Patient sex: F
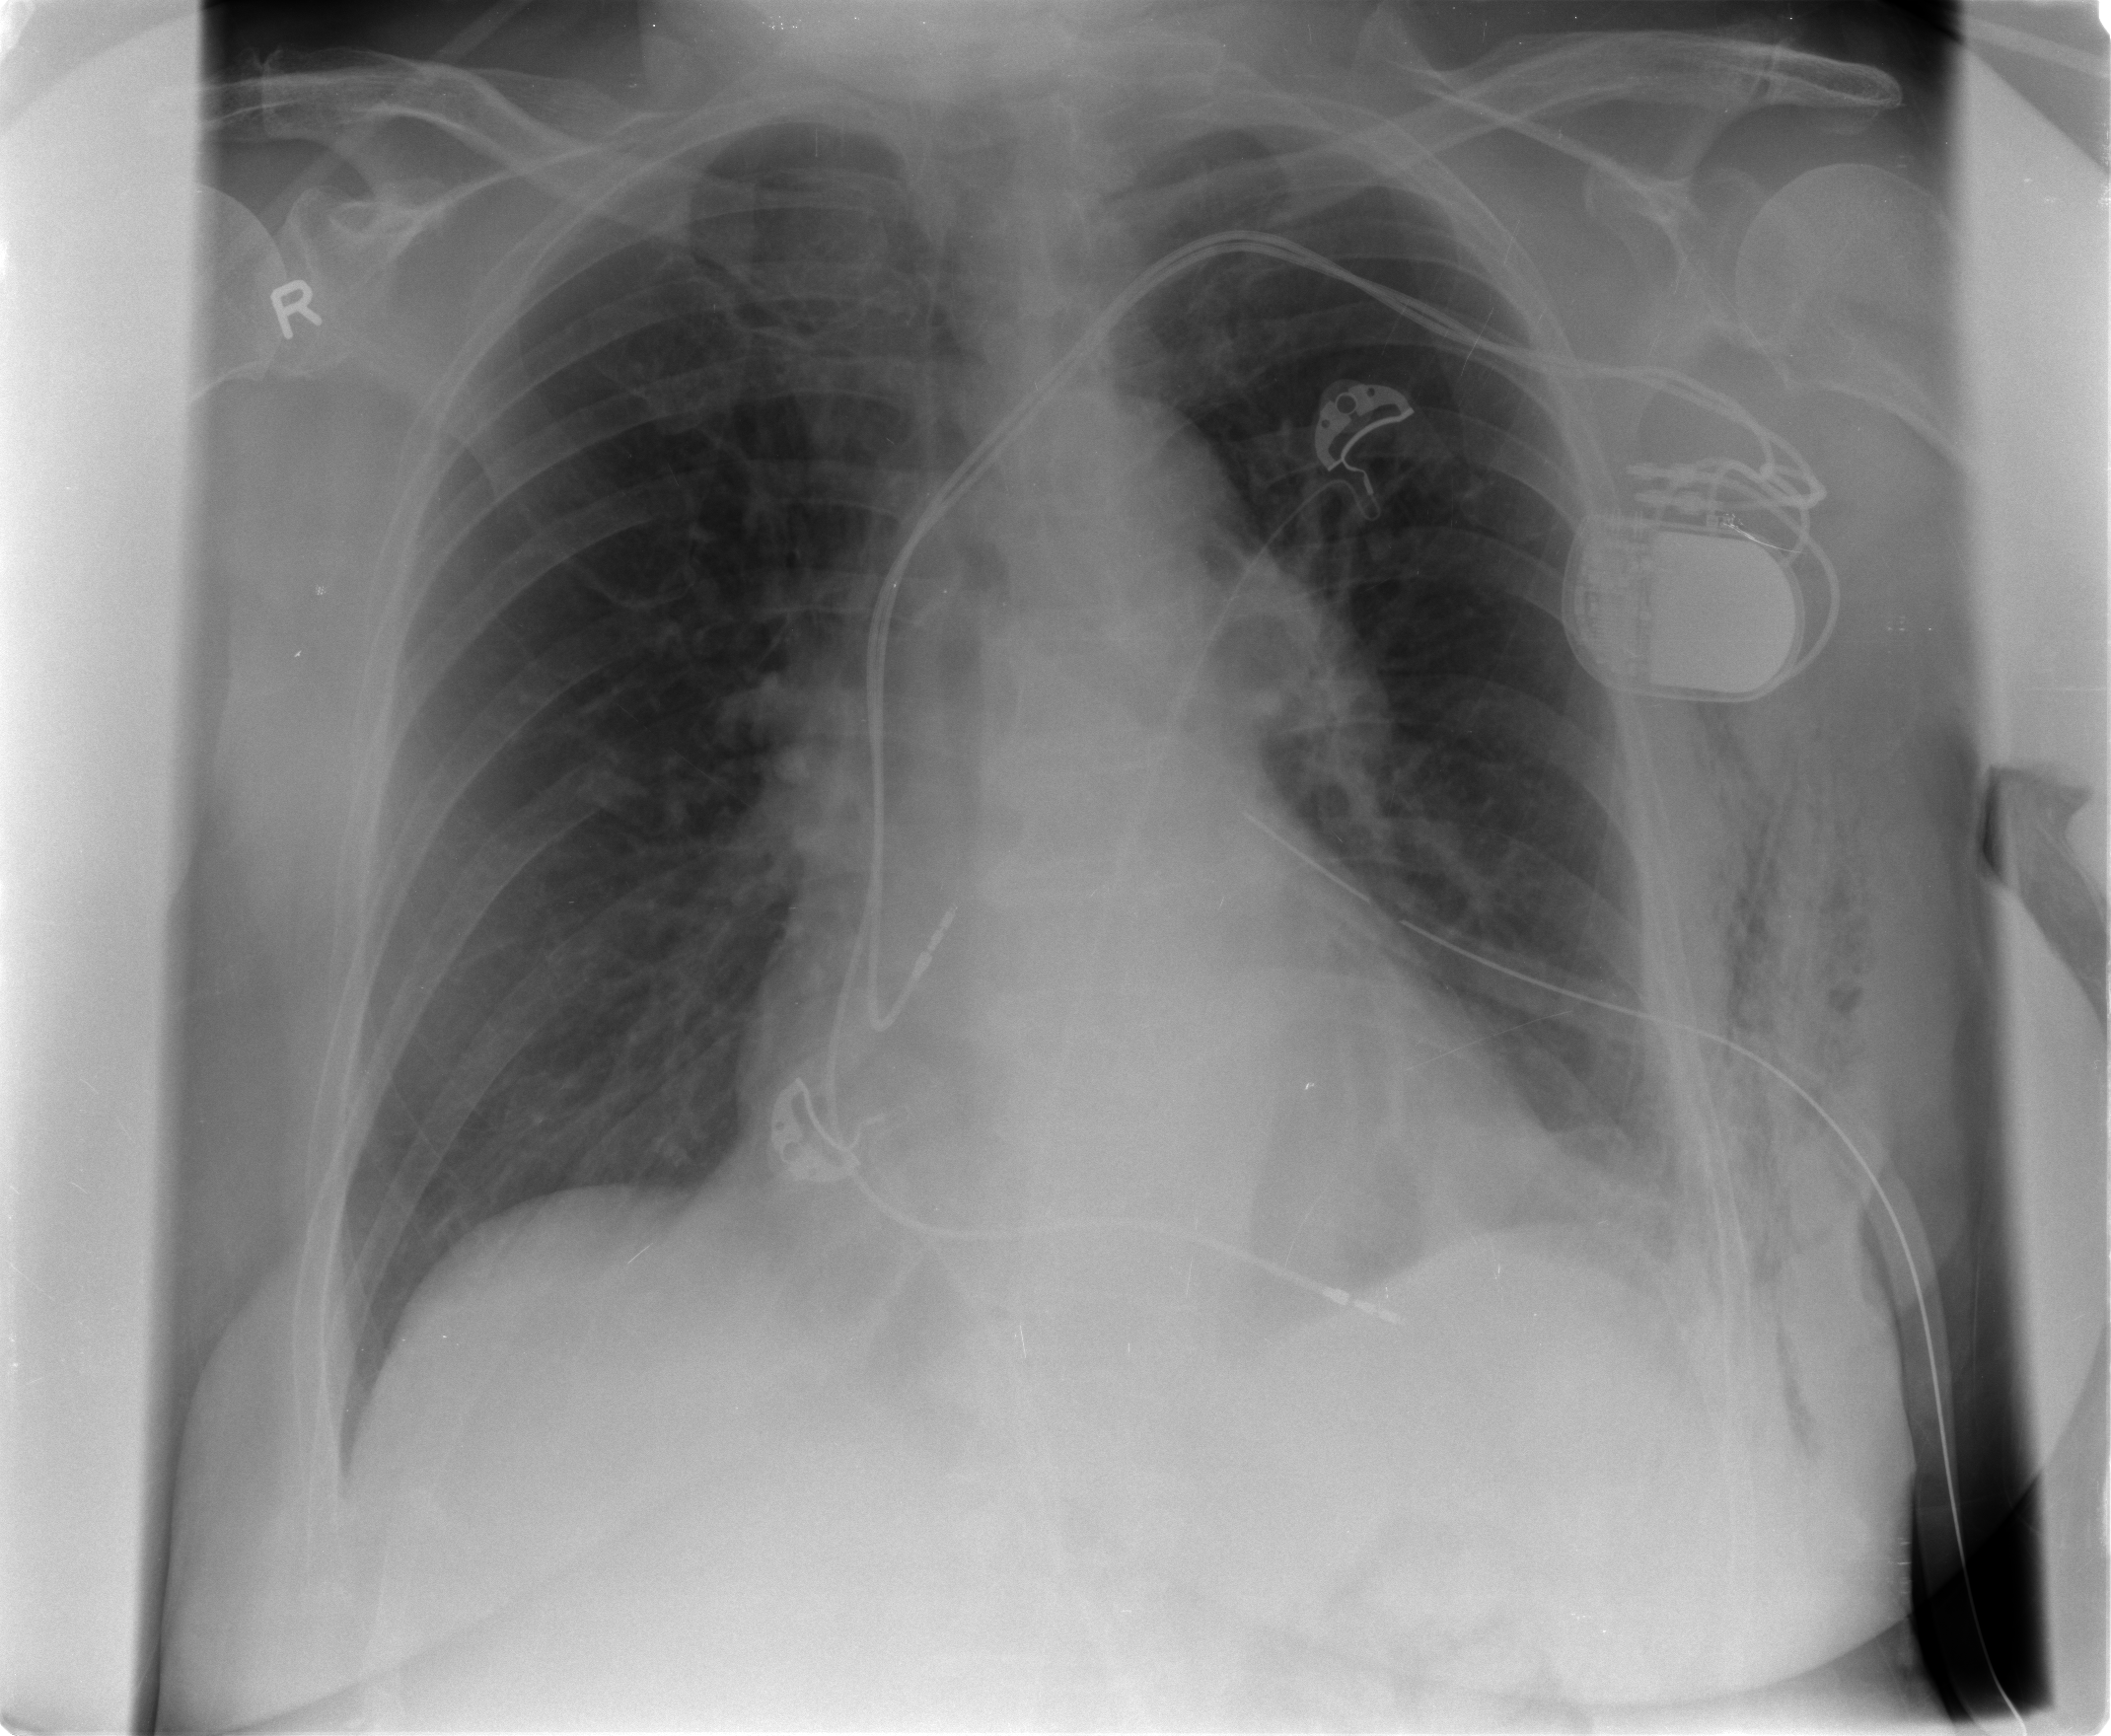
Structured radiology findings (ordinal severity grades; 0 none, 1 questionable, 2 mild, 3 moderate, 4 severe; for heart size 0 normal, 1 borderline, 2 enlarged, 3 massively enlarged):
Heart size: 1
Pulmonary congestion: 0
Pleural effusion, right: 0
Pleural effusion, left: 2
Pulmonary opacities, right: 0
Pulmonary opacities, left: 0
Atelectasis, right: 1
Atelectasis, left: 2